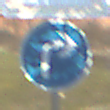
Verkehrszeichen: VorgeschriebeneFahrtrichtungRechts
Zusatzzeichen oben: Lichtzeichenanlage
Umgebung: Outdoor, Nature
Tageszeit: MorningAfternoon
Wetter: PartlyCloudy
Licht: Natural
Jahreszeit: NotSpecified
Kontrast: HighContrast